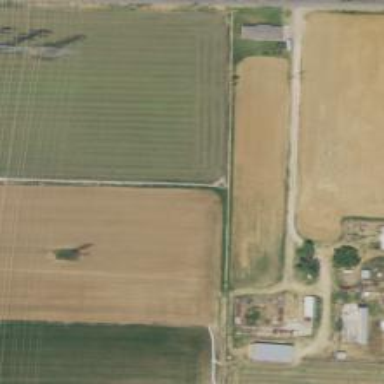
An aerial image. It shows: Farmyard area.